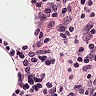
Metastatic tissue present: no